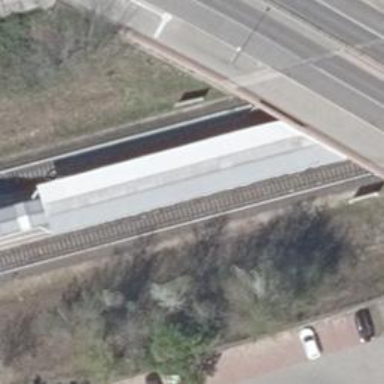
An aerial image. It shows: Close-up of railway platform edge.